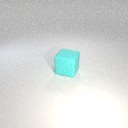
large cyan rubber cube